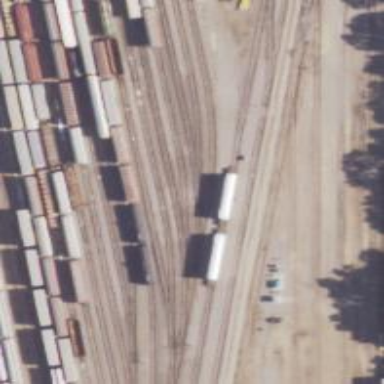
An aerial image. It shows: Railway yard used for servicing trains.